Question: I am doing some webscraping (getting the plot of books on goodreads). I have this info in a tsv file. When i get that tsv file into a dataframe it looks like i loose the best part of my string. How can i access the whole string?
Cheers

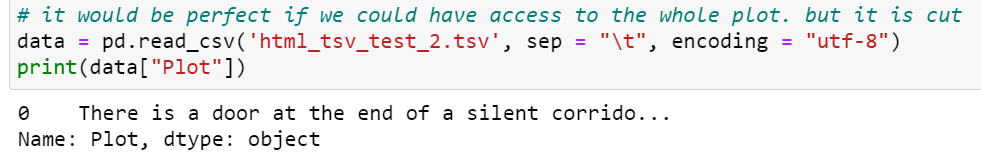
Answer: The problem is that 'data['Plot']' is returning a Series with 1 element (not the element itself). Much like having a list with one element you need to tell pandas to return the first element in that series.
To do this you can write:
'''
data['plot'].iloc[0]
'''